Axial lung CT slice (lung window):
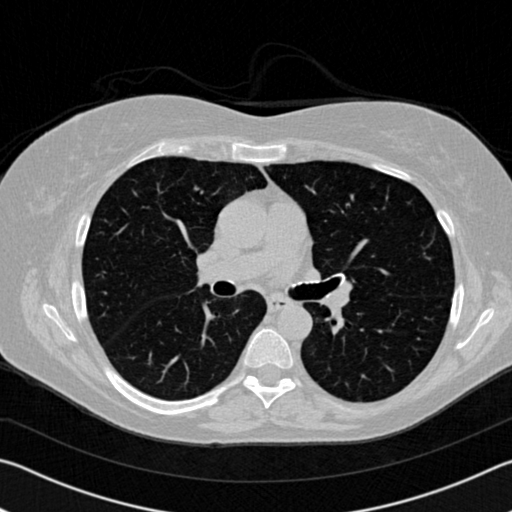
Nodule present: no